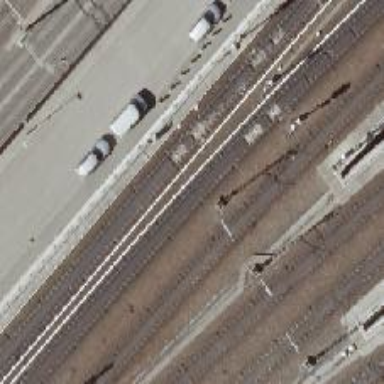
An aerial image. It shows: Bridge for electrified light rail. It has ballastless railway track.